Question:
> I want to modify (Remove all white spaces) all the values of Column
"Name" . How do I use TRIM and modify all column values of Name . Example : Before : " rishi.ranka " After : "rishi.ranka"Thank you very much in Advance.
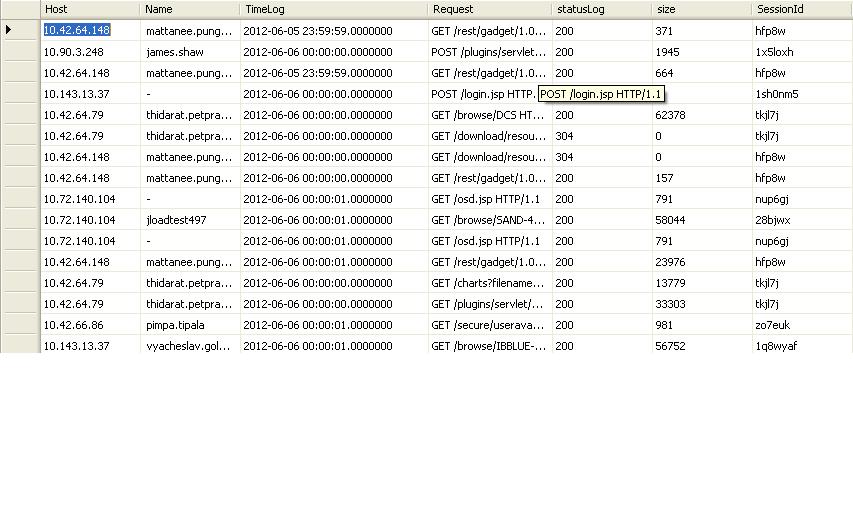
Answer: If the datatype of 'name' column is 'varchar' then don't need to use 'rtrim' function the right side spaces will be automatically trim. use only <URL> only.
'''
update tablename
set name = ltrim(name)
where <condition>;
'''
Run this see the how it trims the right spaces automatically.
'''
DECLARE @mytb table
(
name varchar(20)
);
INSERT INTO @mytb VALUES (' stackoverflow ');
SELECT len(name) from @mytb;
SELECT ltrim(name),len(ltrim(name)) from @mytb;
'''